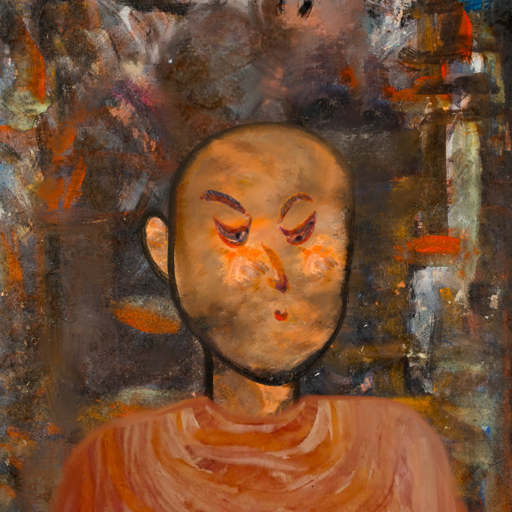
Background: GypsyQueen, Head And Neck Side: Gypsy_Queen, Face Side: Hypocrite, Bust: Pious_Lady, Hair Side: Blank, Head Accessory: Blank, Second Necklace: Blank, Necklace: Blank, Baby: Blank